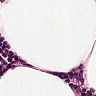
Metastatic tissue present: no